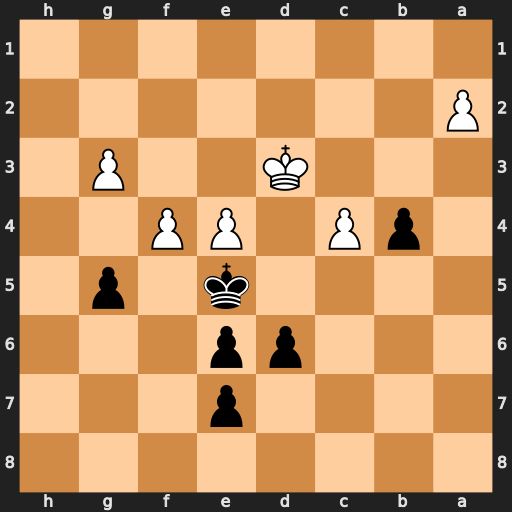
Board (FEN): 8/4p3/3pp3/4k1p1/1pP1PP2/3K2P1/P7/8
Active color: b
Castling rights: -
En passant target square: -
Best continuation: gxf4 gxf4+ Kxf4 Kd4 e5+